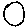
Label: circle